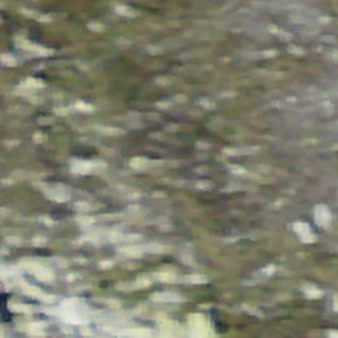
Label: other